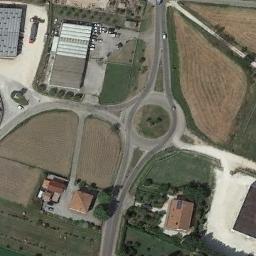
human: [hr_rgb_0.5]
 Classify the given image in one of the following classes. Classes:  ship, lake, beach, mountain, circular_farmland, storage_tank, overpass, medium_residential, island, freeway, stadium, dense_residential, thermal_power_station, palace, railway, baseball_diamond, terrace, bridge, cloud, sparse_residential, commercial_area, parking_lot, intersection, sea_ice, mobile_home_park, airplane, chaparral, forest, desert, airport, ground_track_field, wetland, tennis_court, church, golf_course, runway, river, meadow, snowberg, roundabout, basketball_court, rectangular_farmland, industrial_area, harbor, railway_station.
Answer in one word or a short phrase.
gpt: roundabout